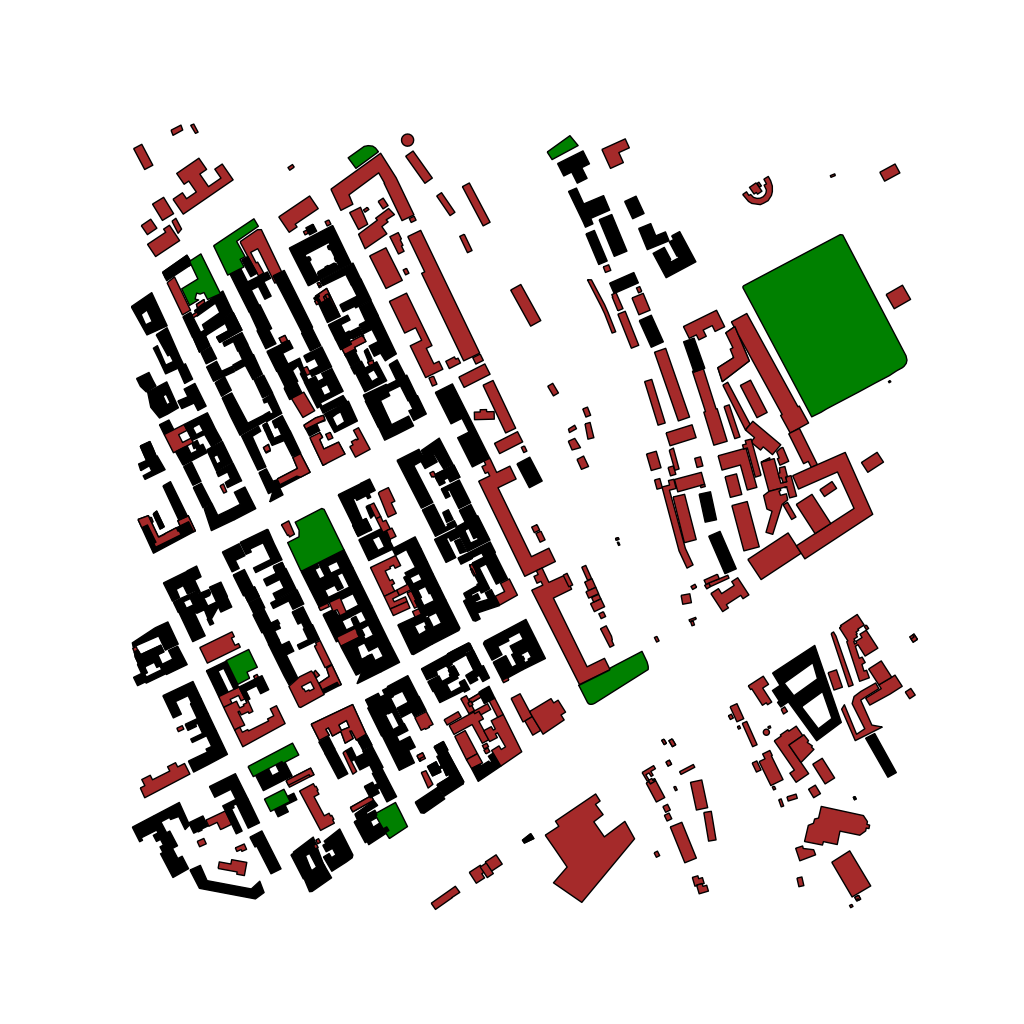
Tags: overhead vector_map, business, industrial, recreation, residential, special, transport, historical, modern, soviet, high_rise, individual_rise, low_rise, medium_rise, density_1, Building, Facility, Library, Park, 1.0 km²